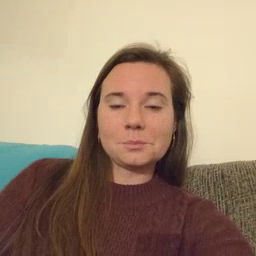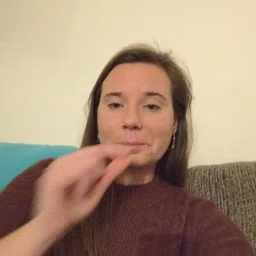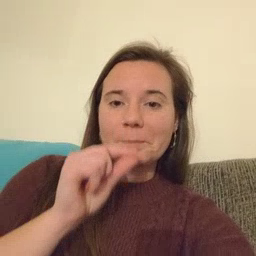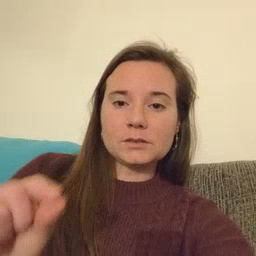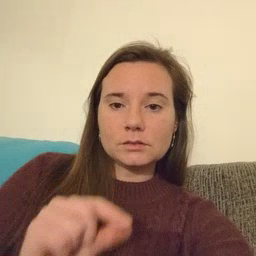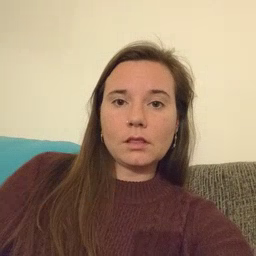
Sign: pencil